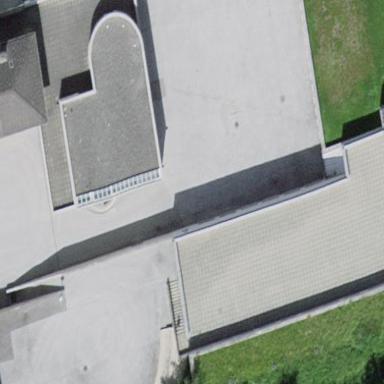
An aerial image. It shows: Community centre building.